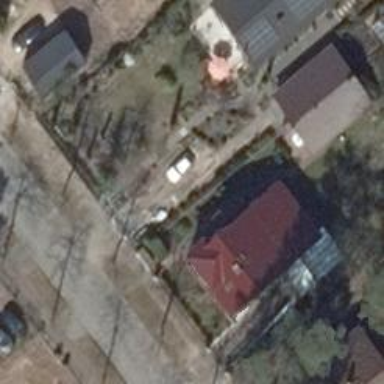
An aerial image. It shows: Detached building with gabled roof.